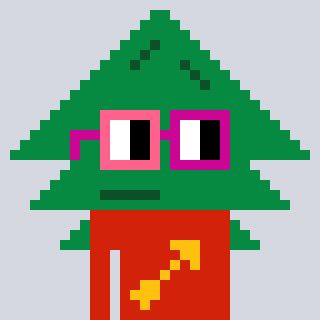
a pixel art character with square pink and red glasses, a fir-shaped head and a red-colored body on a cool background